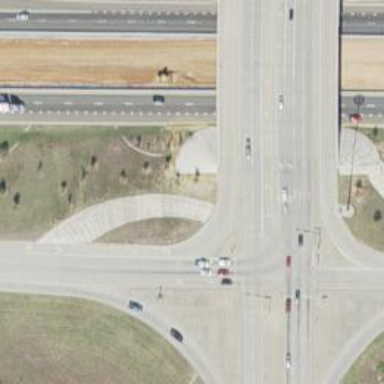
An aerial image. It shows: Secondary link road.